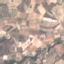
Label: PermanentCrop